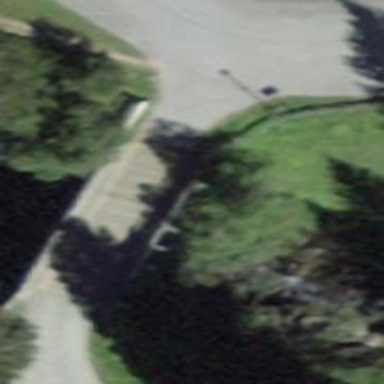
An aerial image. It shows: Unpaved track crossing bridge. The track type is grade2 and is used for nordic skiing.